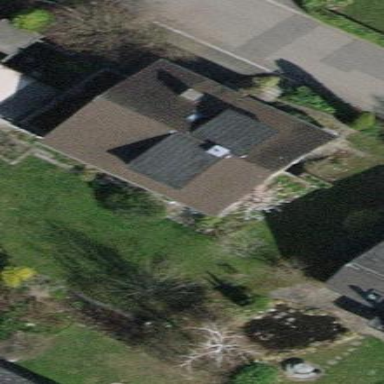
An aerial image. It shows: Detached building.